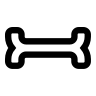
Cursor type: text_vertical
OS/theme: linux-bibata
Variant: white